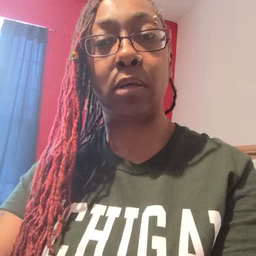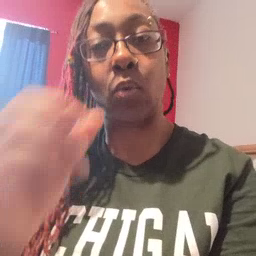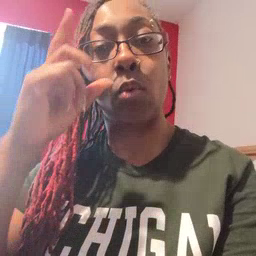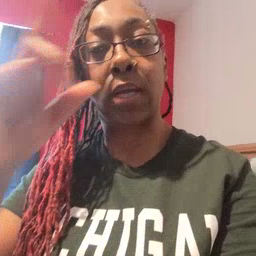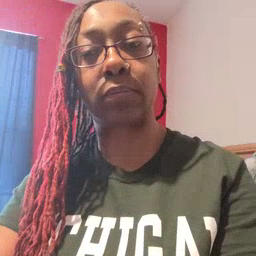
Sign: wake